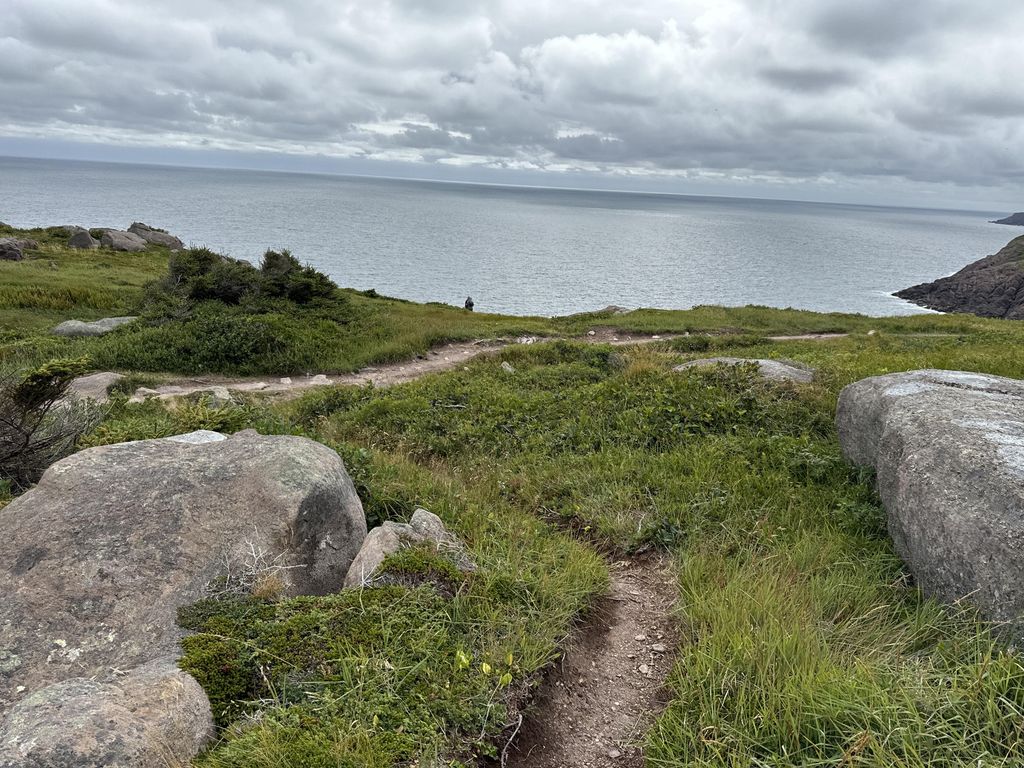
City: st_johns